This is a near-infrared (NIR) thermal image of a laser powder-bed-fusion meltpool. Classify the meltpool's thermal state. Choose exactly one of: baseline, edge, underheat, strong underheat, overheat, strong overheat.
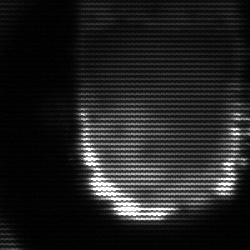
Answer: baseline